Field crop: maize
Growth stage: 2
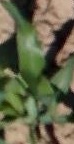
Species: maize